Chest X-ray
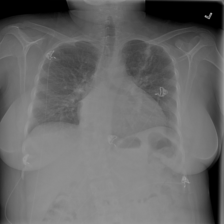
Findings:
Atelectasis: negative
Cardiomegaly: positive
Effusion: negative
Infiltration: negative
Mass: negative
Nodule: negative
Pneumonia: negative
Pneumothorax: negative
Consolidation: positive
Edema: negative
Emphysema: negative
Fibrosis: negative
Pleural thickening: negative
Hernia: negative